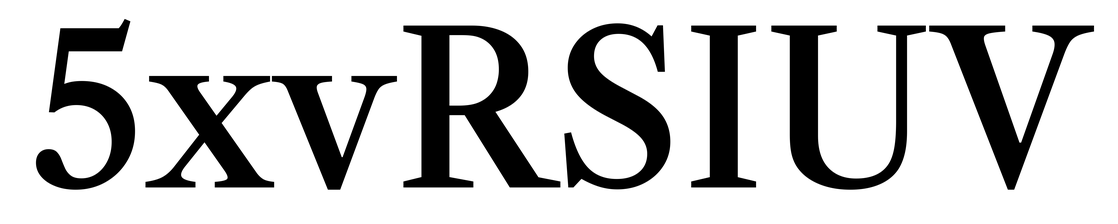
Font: LibreCaslonText_Medium